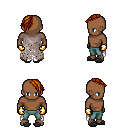
a pixel art fantasy rpg character, male body template, human, dark skin, gray tattered cape, teal pants, brunette long mohawk hairstyle, gold gloves, gray slippers, four views (front, back, left, right), 2x2 character sprite sheet, small pixel art, hard edges, no anti-aliasing